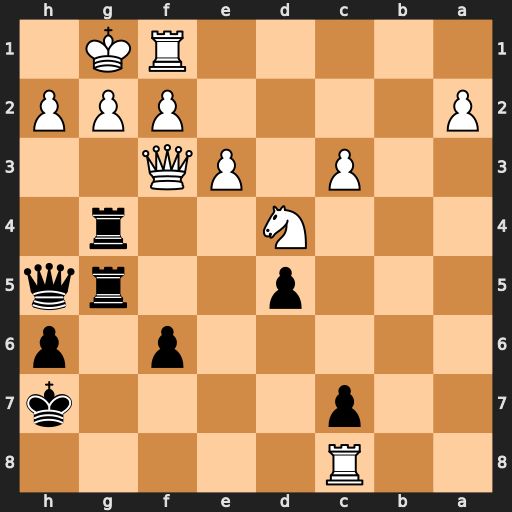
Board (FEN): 2R5/2p4k/5p1p/3p2rq/3N2r1/2P1PQ2/P4PPP/5RK1
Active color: b
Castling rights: -
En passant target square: -
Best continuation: Rxg2+ Qxg2 Rxg2+ Kxg2 Qg4+ Kh1 Qxc8